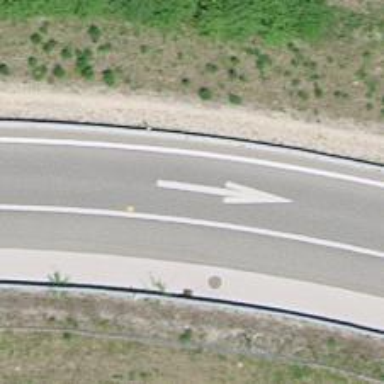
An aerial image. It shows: Motorway link.